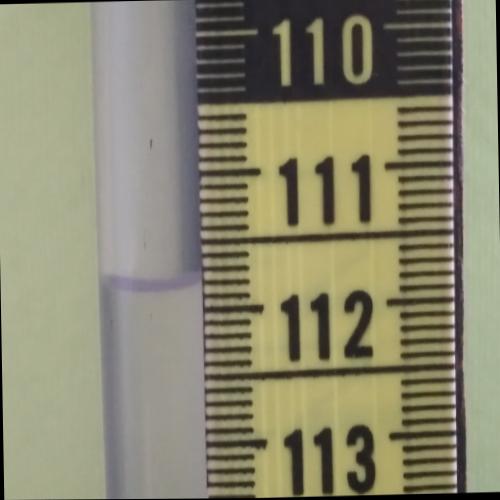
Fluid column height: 111.8 cm